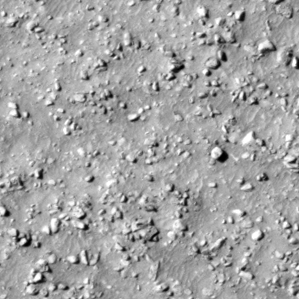
Label: non_frost